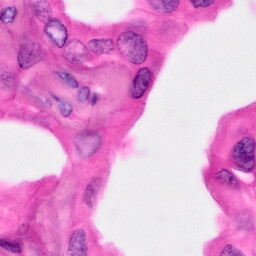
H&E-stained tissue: Pancreatic